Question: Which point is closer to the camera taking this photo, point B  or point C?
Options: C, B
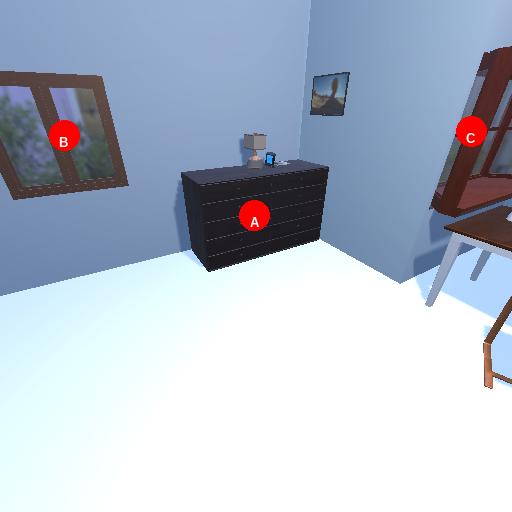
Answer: C